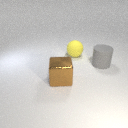
large yellow rubber sphere to the right of large brown metal cube